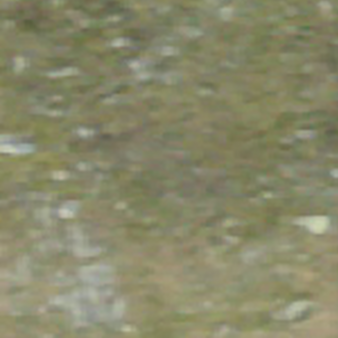
Label: other